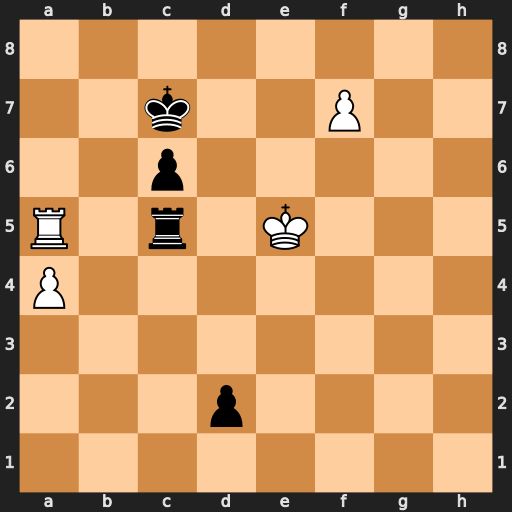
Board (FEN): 8/2k2P2/2p5/R1r1K3/P7/8/3p4/8
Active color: w
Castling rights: -
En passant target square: -
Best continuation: Rxc5 d1=Q f8=Q